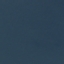
Land use / land cover class: SeaLake